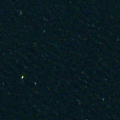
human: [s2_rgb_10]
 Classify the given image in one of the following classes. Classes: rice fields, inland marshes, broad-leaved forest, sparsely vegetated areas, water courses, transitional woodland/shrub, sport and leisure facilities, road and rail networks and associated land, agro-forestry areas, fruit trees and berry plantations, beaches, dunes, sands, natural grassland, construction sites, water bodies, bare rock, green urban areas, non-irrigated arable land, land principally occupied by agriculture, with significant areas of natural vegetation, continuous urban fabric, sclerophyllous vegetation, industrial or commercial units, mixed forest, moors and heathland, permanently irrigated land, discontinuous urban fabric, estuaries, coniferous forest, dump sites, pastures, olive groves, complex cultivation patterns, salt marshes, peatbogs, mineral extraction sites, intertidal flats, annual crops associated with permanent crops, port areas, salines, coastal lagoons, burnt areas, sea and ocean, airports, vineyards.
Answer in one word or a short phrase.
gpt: sea and ocean